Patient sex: M
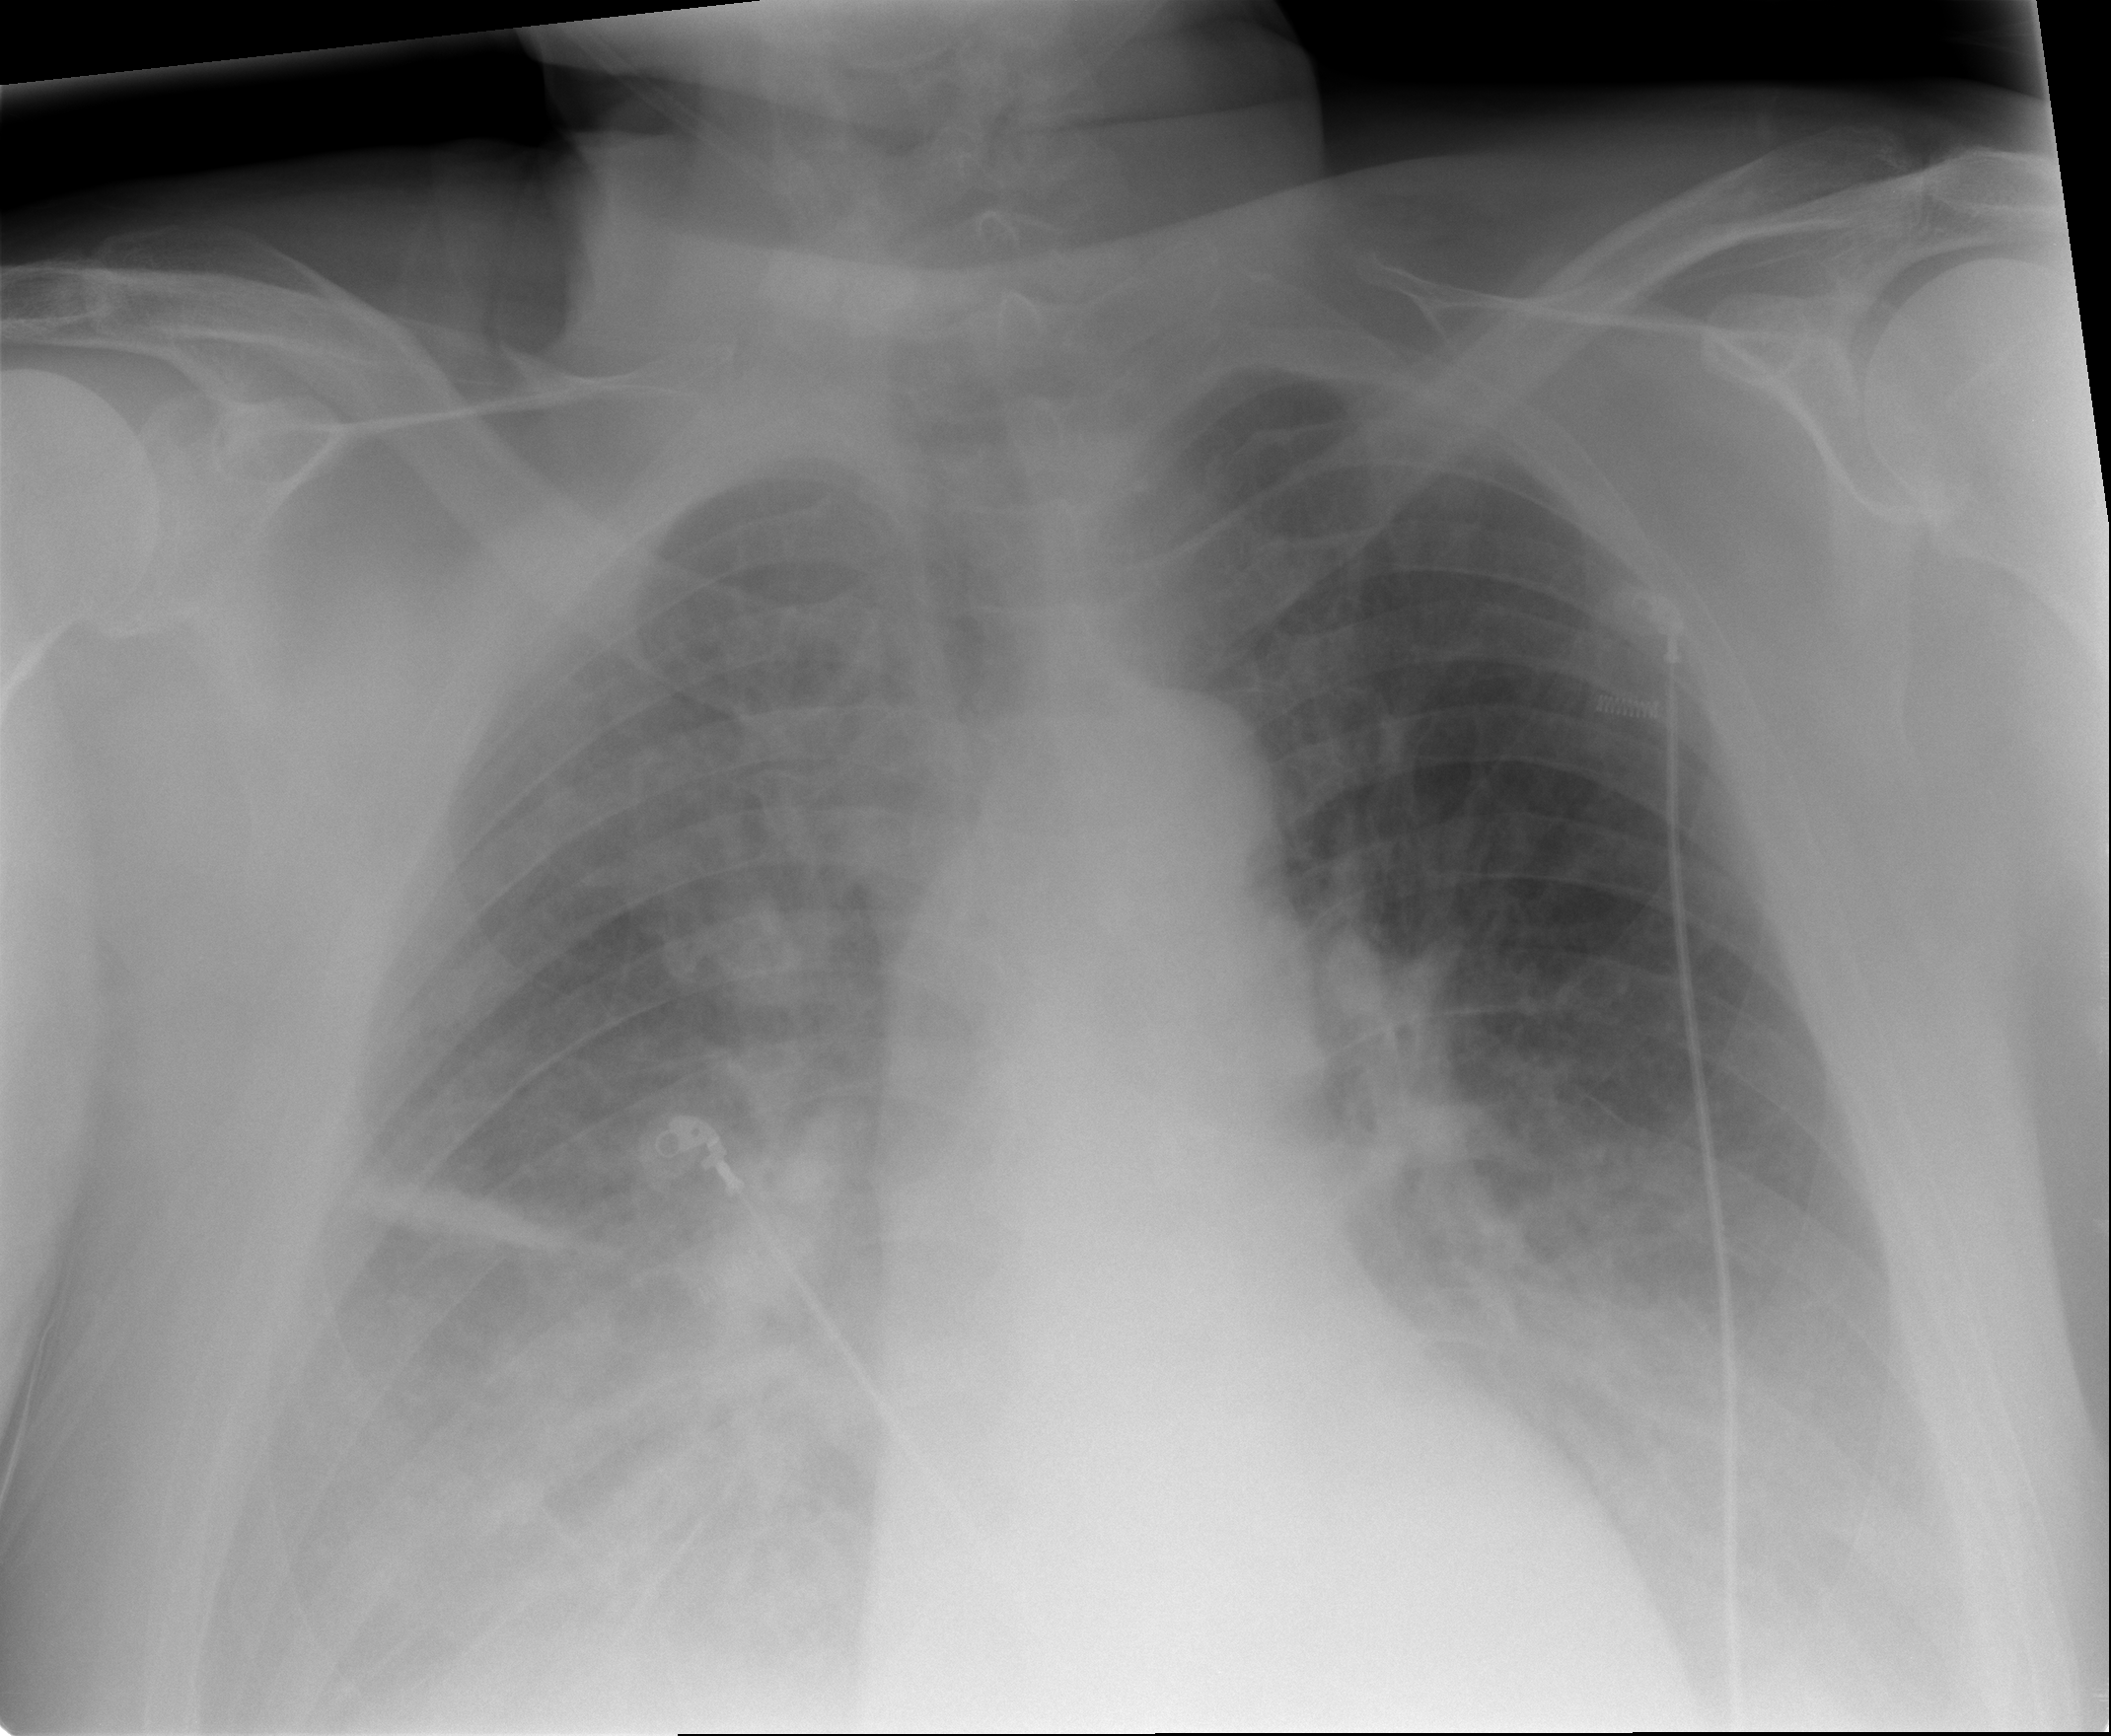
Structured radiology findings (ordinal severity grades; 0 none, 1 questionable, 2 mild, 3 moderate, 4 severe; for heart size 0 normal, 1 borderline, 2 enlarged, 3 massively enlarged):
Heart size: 2
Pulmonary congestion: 2
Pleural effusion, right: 2
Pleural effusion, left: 2
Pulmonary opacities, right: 2
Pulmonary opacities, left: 0
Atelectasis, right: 2
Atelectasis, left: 2